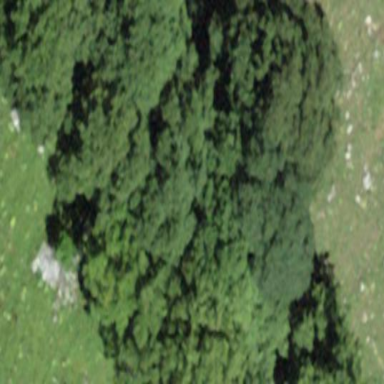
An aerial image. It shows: Forest area.